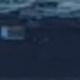
Vehicle type: Motorcycle